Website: crate-barrel
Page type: newsletter-management
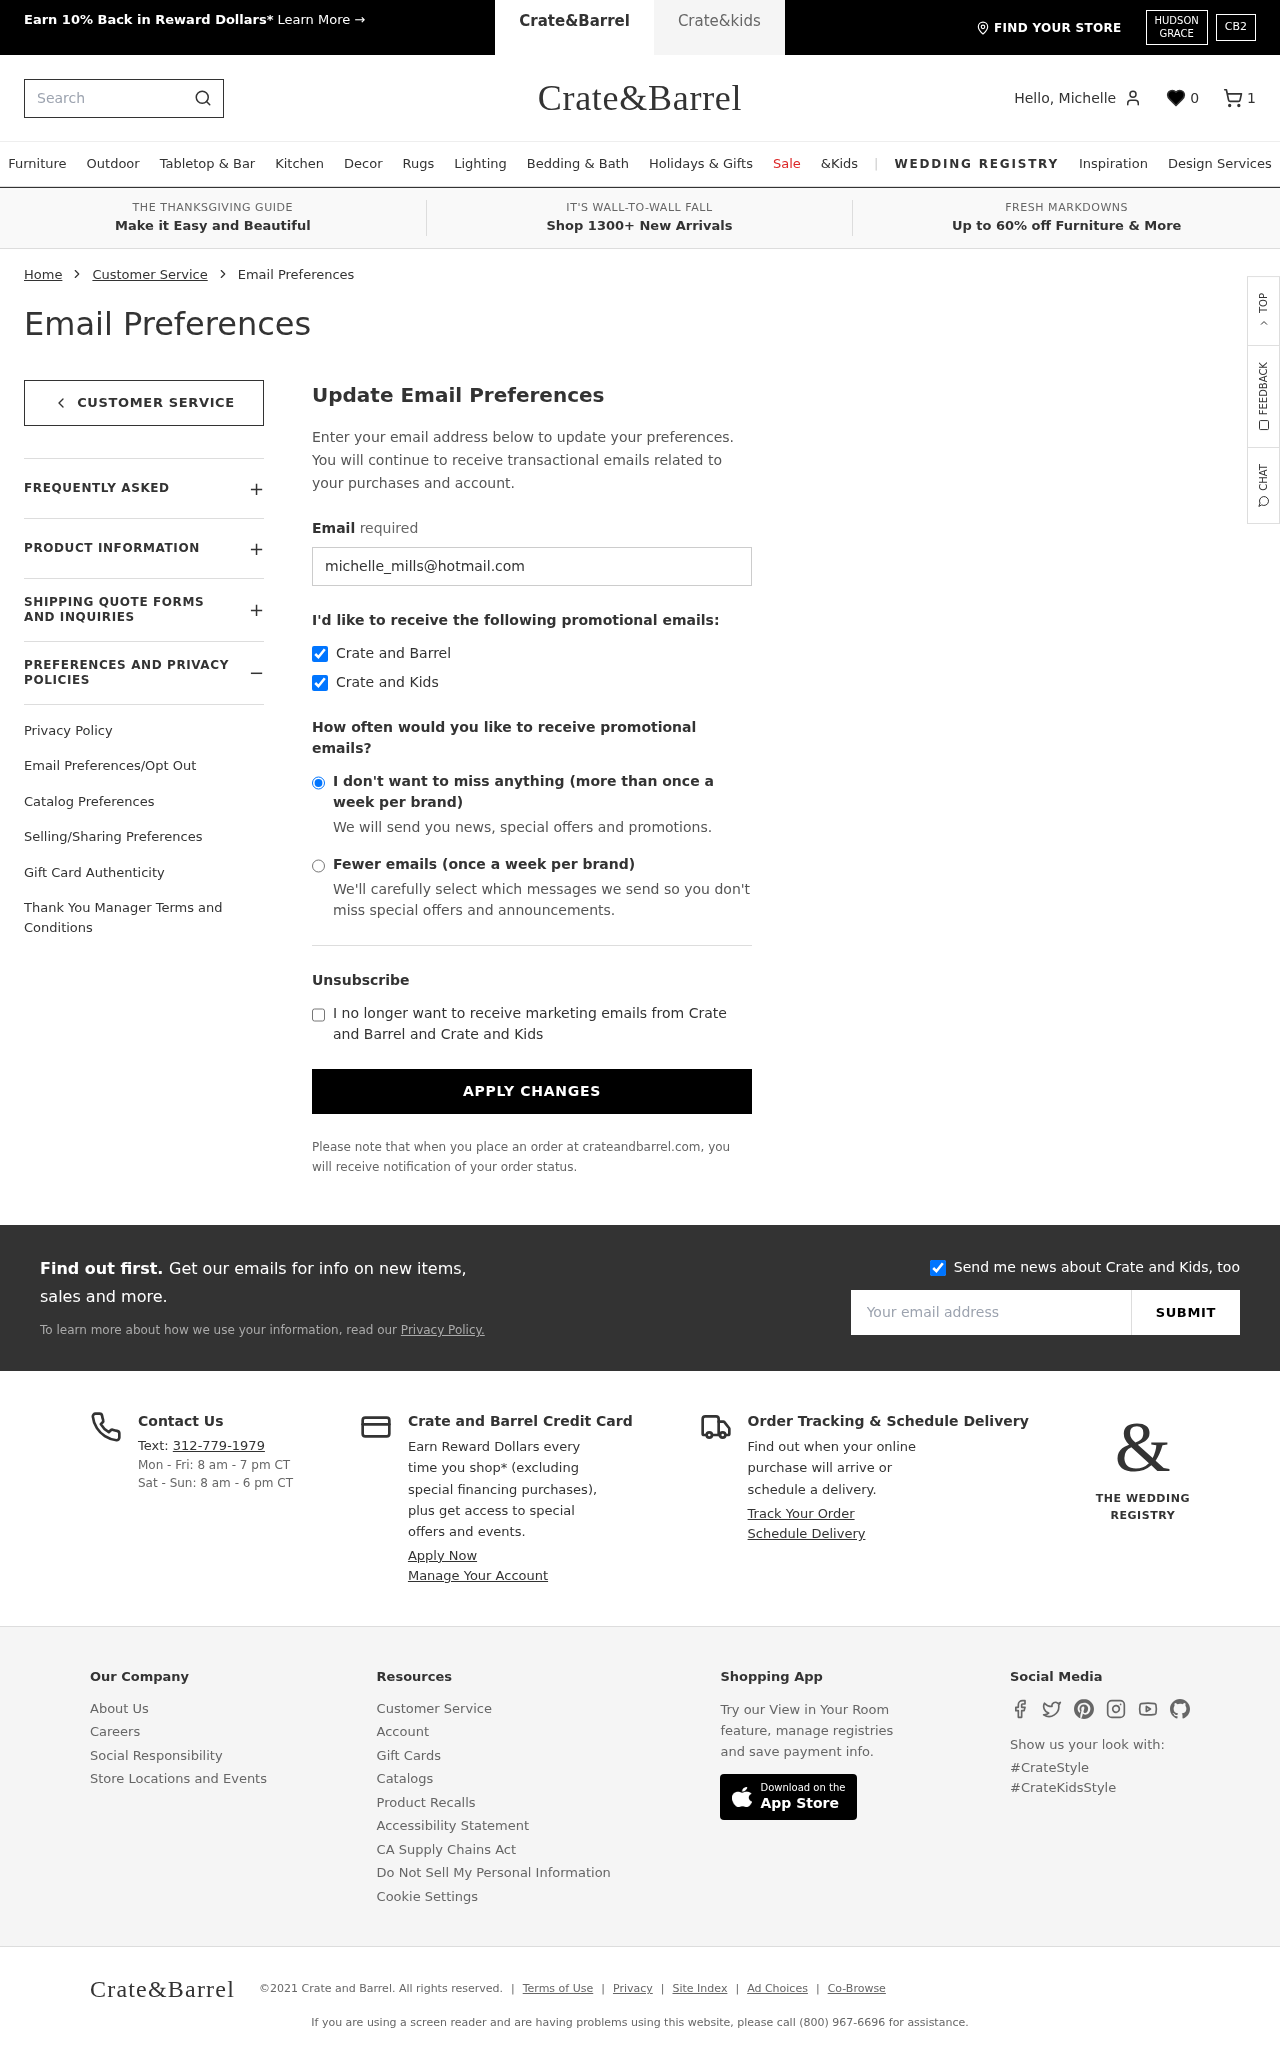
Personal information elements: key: PII_EMAIL
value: michelle_mills@hotmail.com
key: PII_FIRSTNAME
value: Michelle
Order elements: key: ORDER_NUM_ITEMS
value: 1
Search elements: key: HEADER_SEARCH
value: Search
Other elements: key: FAVORITES_COUNT
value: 0